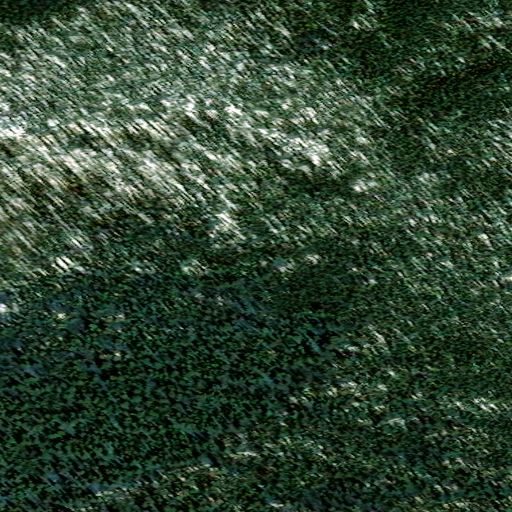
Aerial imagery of mountain in Alaska named Moose Hill containing only unknown